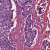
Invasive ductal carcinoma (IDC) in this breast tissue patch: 1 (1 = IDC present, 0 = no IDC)